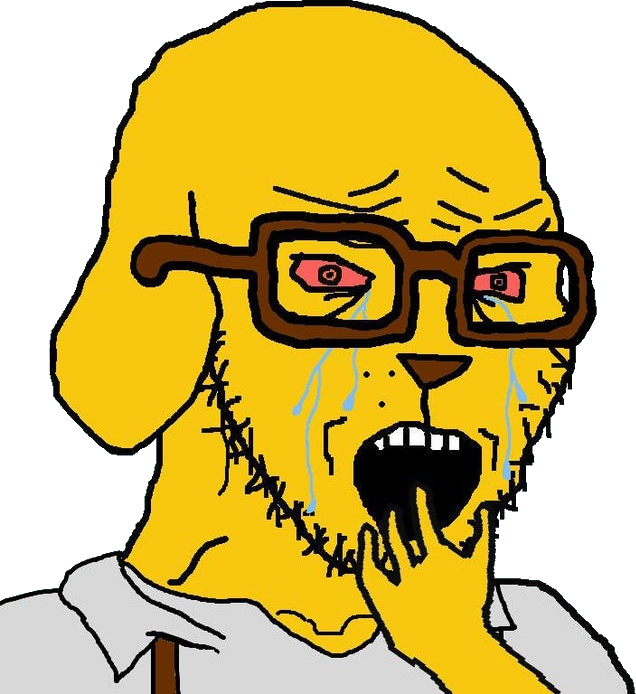
Label: 5_Soyjak